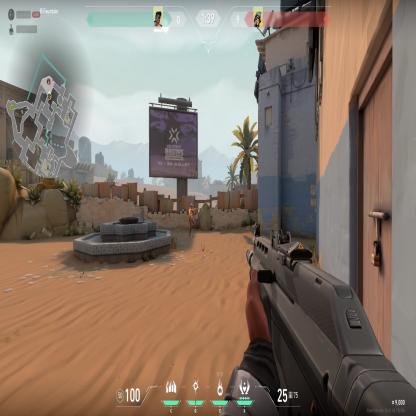
Label: enemy